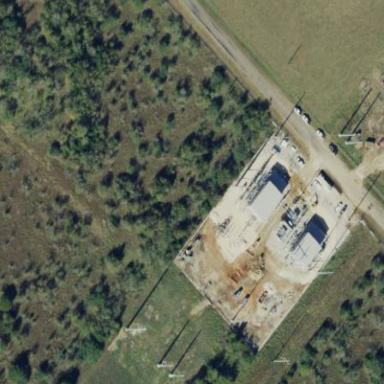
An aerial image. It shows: Fenced power substation at the transmission level.